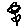
Label: flower